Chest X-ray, PA view. Patient: 36 years old, sex M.
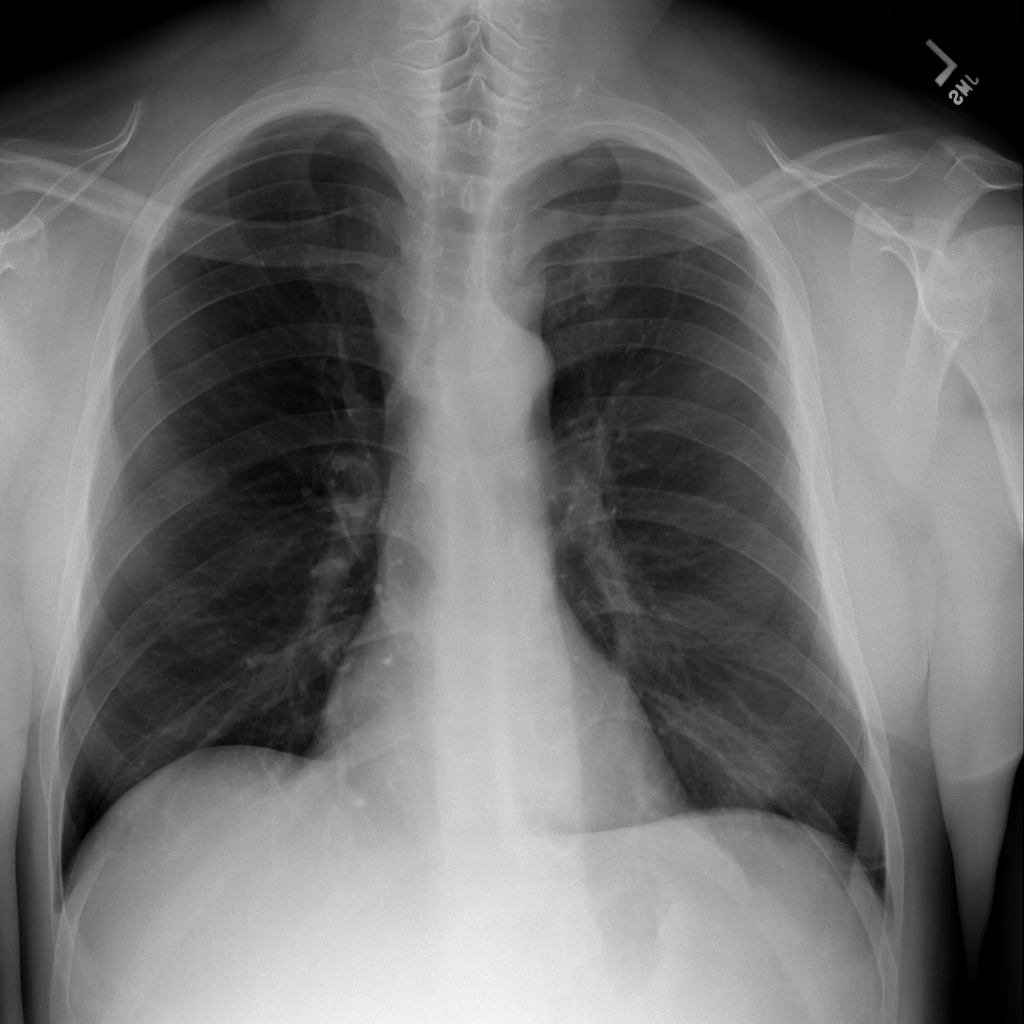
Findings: No Finding